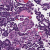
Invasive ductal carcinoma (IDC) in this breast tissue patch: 0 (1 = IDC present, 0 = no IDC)